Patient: sex F, age 71
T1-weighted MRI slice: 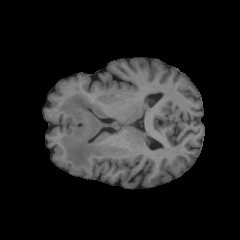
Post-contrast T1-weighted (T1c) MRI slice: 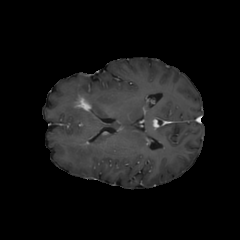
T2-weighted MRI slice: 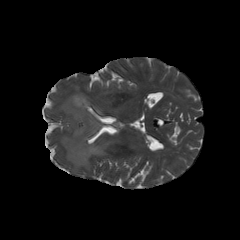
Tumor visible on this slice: yes
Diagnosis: Glioblastoma, IDH-wildtype
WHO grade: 4